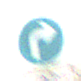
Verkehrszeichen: VorgeschriebeneFahrtrichtungRechts
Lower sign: EinspurigeFahrzeugeFrei5
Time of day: MorningAfternoon
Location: Outdoor (Suburban)
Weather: Overcast
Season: NotSpecified
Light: Natural